Question: I have an Android application that displays a list of names using checkboxes. I want to store the checked items and the unchecked items in my databases . I don't want to store any data item permanently on the phone. I require a mechanism by which I can store the data (checked and unchecked) temporarily on the phone and then transfer it to database via a web service.
Can anyone tell me how to go about doing this ? What modifications should I do to my current code?
Here is my Android code that displays the list :
'''
package com.demo;
import java.io.IOException;
import java.io.UnsupportedEncodingException;
import java.net.SocketException;
import java.util.ArrayList;
import java.util.List;
import org.apache.http.NameValuePair;
import android.app.Activity;
import android.app.AlertDialog;
import an droid.content.DialogInterface;
import android.os.Bundle;
import android.util.Log;
import android.widget.TextView;
import org.apache.http.client.entity.UrlEncodedFormEntity;
import org.apache.http.HttpEntity;
import org.apache.http.HttpResponse;
import org.apache.http.client.ClientProtocolException;
import org.apache.http.client.HttpClient;
import org.apache.http.client.methods.HttpPost;
import org.apache.http.impl.client.DefaultHttpClient;
import org.apache.http.message.BasicNameValuePair;
import org.apache.http.protocol.HTTP;
import org.json.JSONArray;
import org.json.JSONException;
import org.json.JSONObject;
import org.ksoap2.SoapEnvelope;
import org.ksoap2.serialization.SoapObject;
import org.ksoap2.serialization.SoapPrimitive;
import org.ksoap2.serialization.SoapSerializationEnvelope;
import org.ksoap2.transport.HttpTransportSE;
public class TestApp extends Activity {
private static final String SOAP_ACTION = "http://tempuri.org/getData";
private static final String METHOD_NAME = "getData";
private static final String NAMESPACE = "http://tempuri.org/";
private static final String URL = "http://10.0.2.2/getdata2/Service1.asmx";
TextView tv;
boolean[] bln1=null;
@Override
public void onCreate(Bundle savedInstanceState) {
super.onCreate(savedInstanceState);
setContentView(R.layout.main);
tv=(TextView)findViewById(R.id.text1);
String[] arr2= call();
boolean[] bln=new boolean[arr2.length];
for(int i=0;i<arr2.length;i++)
{
bln[i]=false;
}
bln1 = new boolean[arr2.length];
new AlertDialog.Builder(TestApp.this)
.setIcon(R.drawable.alert_dialog_icon)
.setTitle("Title")
.setMultiChoiceItems(arr2,
bln,
new DialogInterface.OnMultiChoiceClickListener() {
public void onClick(DialogInterface dialog, int whichButton,
boolean isChecked) {
if(isChecked){
bln1[whichButton] = true;
}
else{
bln1[whichButton] = false;
}
}
})
.setPositiveButton("Ok", new DialogInterface.OnClickListener() {
public void onClick(DialogInterface dialog, int whichButton) {
JSONObject jsonObject = new JSONObject();
String[] arr2=call();
for(int i=0;i<arr2.length;i++)
try {
jsonObject.put("key"+i,arr2[i]);
} catch (JSONException e) {
// TODO Auto-generated catch block
e.printStackTrace();
}
JSONArray jArrayParam = new JSONArray();
jArrayParam.put(jsonObject);
List<NameValuePair> nameValuePair = new ArrayList<NameValuePair>();
nameValuePair.add(new BasicNameValuePair("bulkdata",
jArrayParam.toString()));
Log.e("bulkdata", jArrayParam.toString());
HttpClient httpclient = new DefaultHttpClient();
HttpPost httppost = new HttpPost("http://10.0.2.2/login2/Service1.asmx");//web service to send data to to forward to database
httppost.addHeader("Content-Type", "application/x-www-form-urlencoded");
try {
httppost.setEntity(new UrlEncodedFormEntity(nameValuePair, HTTP.UTF_8));
} catch (UnsupportedEncodingException e1) {
// TODO Auto-generated catch block
e1.printStackTrace();
}
// Execute HTTP Post Request
try {
HttpResponse response=null;
response = httpclient.execute(httppost);
HttpEntity entity = response.getEntity();
Log.e("entity:",entity.toString());
} catch (ClientProtocolException e) {
// TODO Auto-generated catch block
e.printStackTrace();
} catch (IOException e) {
// TODO Auto-generated catch block
e.printStackTrace();
}
// get response entity
}
})
.setNegativeButton("Cancel", new DialogInterface.OnClickListener() {
public void onClick(DialogInterface dialog, int whichButton) {
}
})
.show();
}
public String[] call()
{
SoapPrimitive responsesData = null;
SoapObject request = new SoapObject(NAMESPACE, METHOD_NAME);
SoapSerializationEnvelope envelope = new SoapSerializationEnvelope(
SoapEnvelope.VER11);
envelope.dotNet = true;
envelope.setOutputSoapObject(request);
HttpTransportSE androidHttpTransport = new HttpTransportSE(URL);
androidHttpTransport.debug = true;
try {
androidHttpTransport.call(SOAP_ACTION, envelope);
responsesData = (SoapPrimitive) envelope.getResponse();
System.out.println(" --- response ---- " + responsesData);
} catch (SocketException ex) {
ex.printStackTrace();
} catch (Exception e) {
e.printStackTrace();
}
System.out.println( " ----" + responsesData );
String serviceResponse= responsesData .toString();
String[] temp;
String delimiter = "#";
temp= serviceResponse.split(delimiter);
System.out.println( " ---- length ---- " + temp.length);
return temp;
}
}
'''

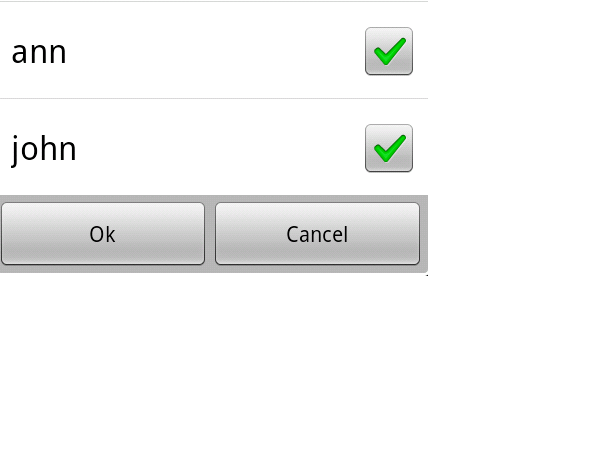
Answer: I suppose the error is in the .setPositiveButton() method, in the line String[] arr2=call().
Why are you reading again data from your webservice, like you did in the onCreate method, and putting it the the json result?
Shouldn't you put in json result checkbox status, instead of original data?